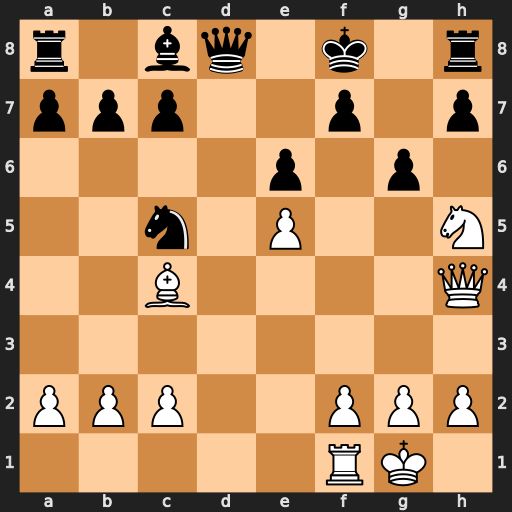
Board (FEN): r1bq1k1r/ppp2p1p/4p1p1/2n1P2N/2B4Q/8/PPP2PPP/5RK1
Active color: w
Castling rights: -
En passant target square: -
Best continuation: Qxd8#